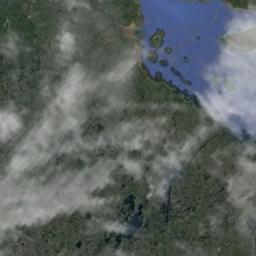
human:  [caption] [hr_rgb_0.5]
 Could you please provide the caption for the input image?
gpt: The white cloud is above green land and a lake .

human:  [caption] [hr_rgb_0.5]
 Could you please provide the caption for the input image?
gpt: A thin cloud floats on the sea .

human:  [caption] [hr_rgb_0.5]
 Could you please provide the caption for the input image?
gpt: The stratus clouds are located above the sea and the land covered by dense vegetation .

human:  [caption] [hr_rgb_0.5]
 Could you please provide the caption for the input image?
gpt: White clouds on green land and blue sea .

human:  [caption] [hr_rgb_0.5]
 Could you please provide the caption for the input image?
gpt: There are many gray gauzy clouds over a green coast .